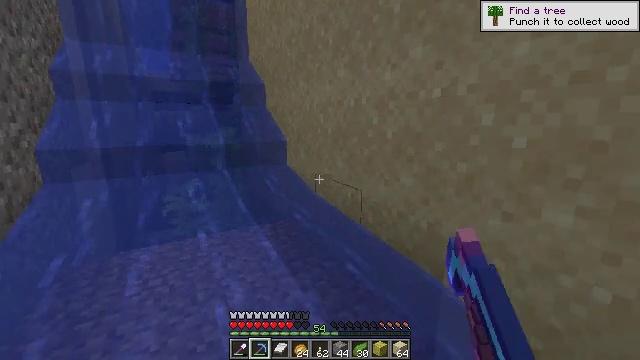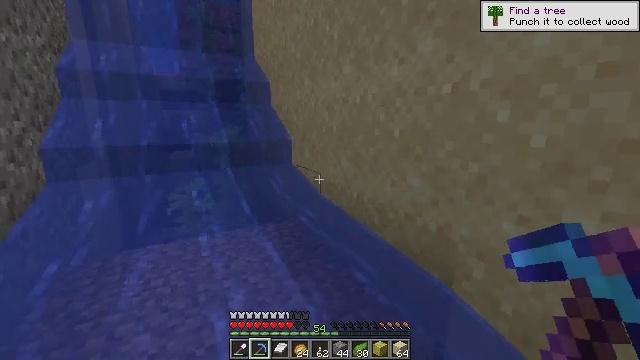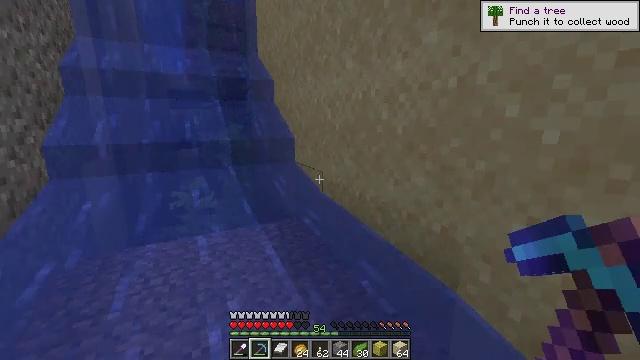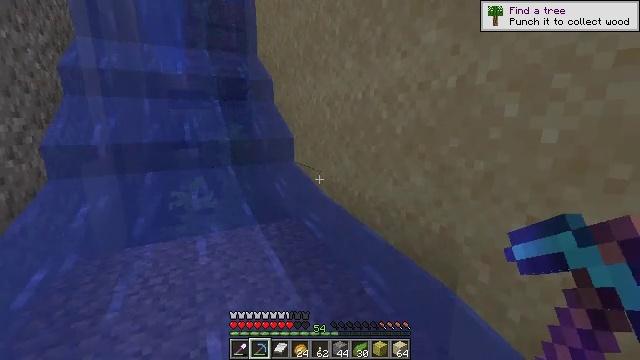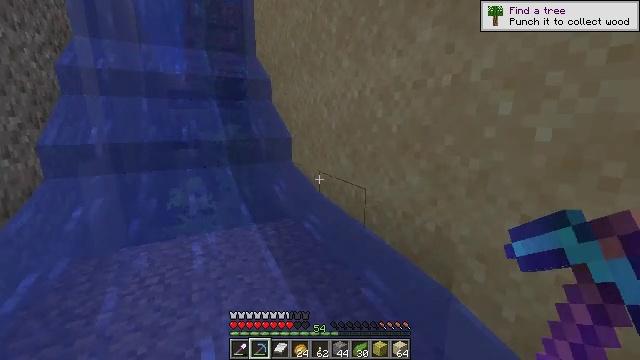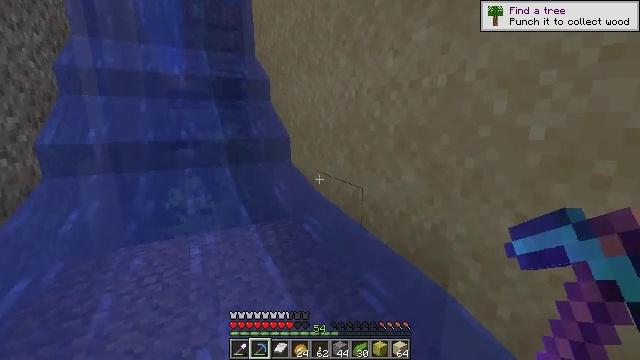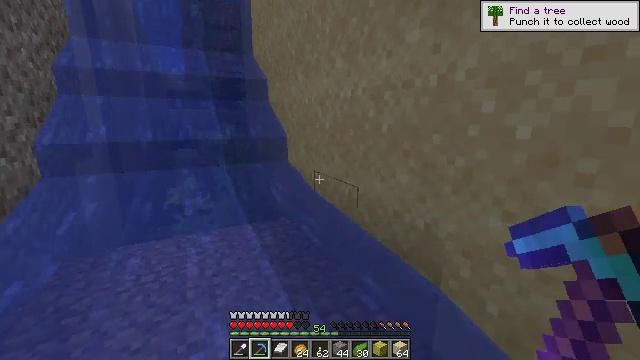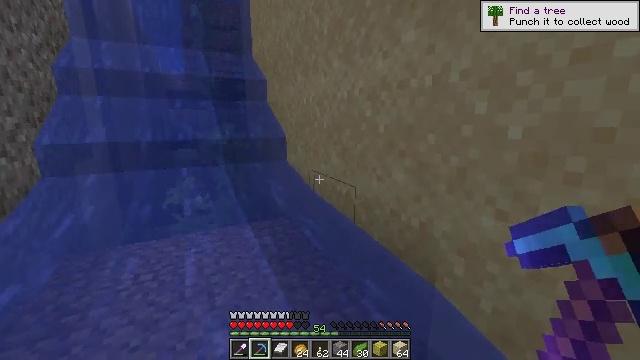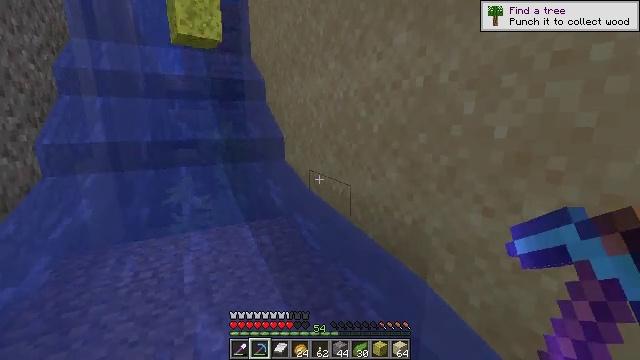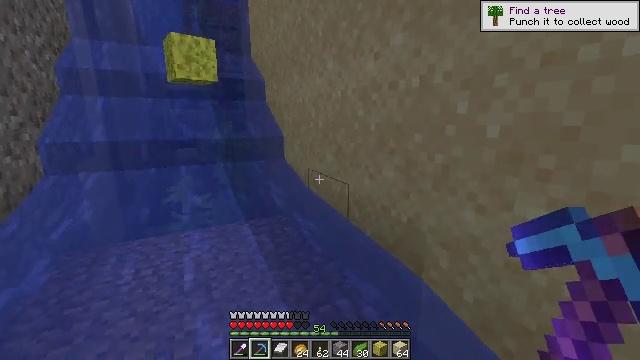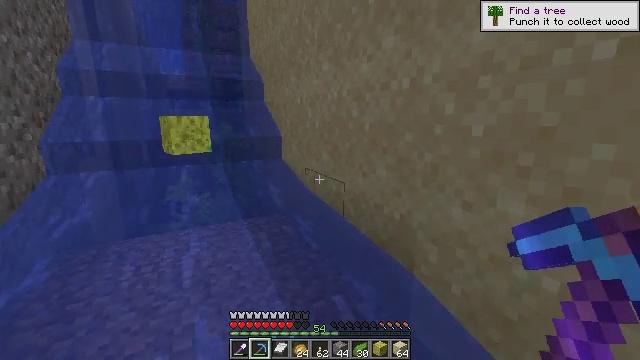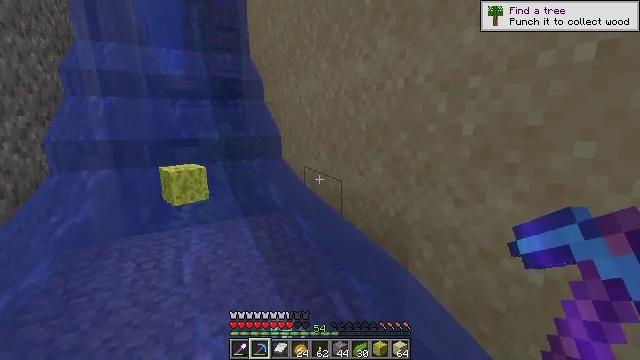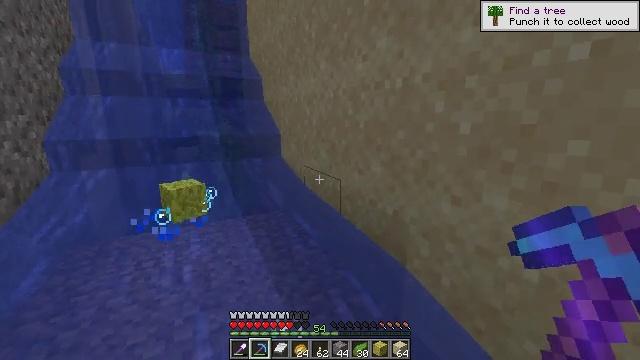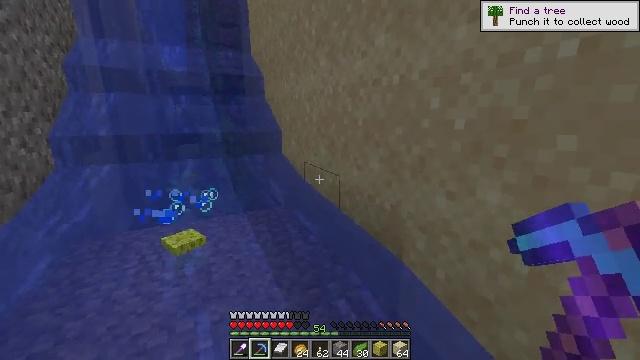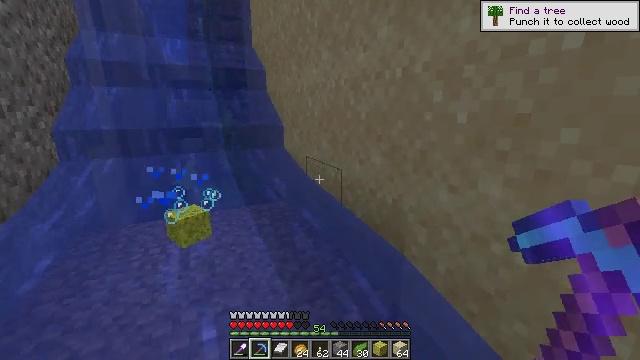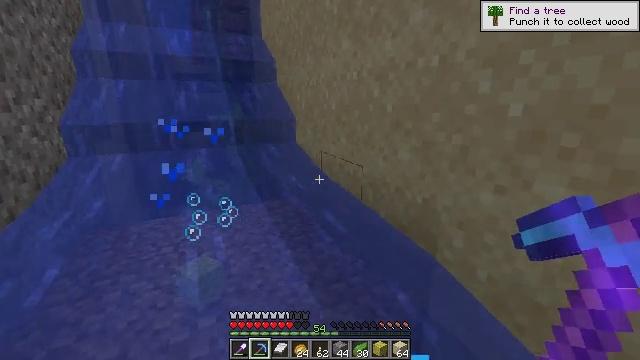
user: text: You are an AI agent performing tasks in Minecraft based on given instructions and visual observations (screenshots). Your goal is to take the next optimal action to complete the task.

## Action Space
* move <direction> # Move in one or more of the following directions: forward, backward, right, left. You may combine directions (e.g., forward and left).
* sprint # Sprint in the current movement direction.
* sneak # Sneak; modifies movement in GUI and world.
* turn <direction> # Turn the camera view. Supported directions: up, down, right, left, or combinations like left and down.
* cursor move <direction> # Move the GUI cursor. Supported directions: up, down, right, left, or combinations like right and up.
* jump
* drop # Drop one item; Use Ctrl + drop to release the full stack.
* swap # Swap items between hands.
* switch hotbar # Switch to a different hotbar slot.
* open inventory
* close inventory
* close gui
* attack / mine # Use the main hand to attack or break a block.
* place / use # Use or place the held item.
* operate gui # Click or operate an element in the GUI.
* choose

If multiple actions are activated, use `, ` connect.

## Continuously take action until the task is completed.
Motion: motion action
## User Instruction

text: Break the wet sponge block.
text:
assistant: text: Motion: turn left
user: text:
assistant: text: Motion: turn left
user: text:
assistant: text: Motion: no_op
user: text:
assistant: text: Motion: no_op
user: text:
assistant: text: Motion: no_op
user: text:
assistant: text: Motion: no_op
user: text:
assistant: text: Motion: no_op
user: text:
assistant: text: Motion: no_op
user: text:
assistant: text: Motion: no_op
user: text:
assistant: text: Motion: no_op
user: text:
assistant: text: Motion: no_op
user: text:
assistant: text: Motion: no_op
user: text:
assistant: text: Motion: no_op
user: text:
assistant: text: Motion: move forward and move left, turn down
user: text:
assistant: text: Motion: move forward and move left, turn down
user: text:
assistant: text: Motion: move forward and move left
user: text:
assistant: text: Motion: move forward and move left
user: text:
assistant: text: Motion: move forward and move left
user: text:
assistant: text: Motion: move forward and move left
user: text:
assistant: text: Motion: move forward and move left
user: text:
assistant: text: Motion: move forward and move left
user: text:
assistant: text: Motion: move forward and move left
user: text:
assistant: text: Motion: move forward
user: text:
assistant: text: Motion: move forward
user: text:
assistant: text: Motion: move forward
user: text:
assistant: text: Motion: move forward
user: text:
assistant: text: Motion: move forward, turn right
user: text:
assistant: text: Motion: turn right and up
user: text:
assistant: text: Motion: turn right and up
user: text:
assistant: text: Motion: turn right and up